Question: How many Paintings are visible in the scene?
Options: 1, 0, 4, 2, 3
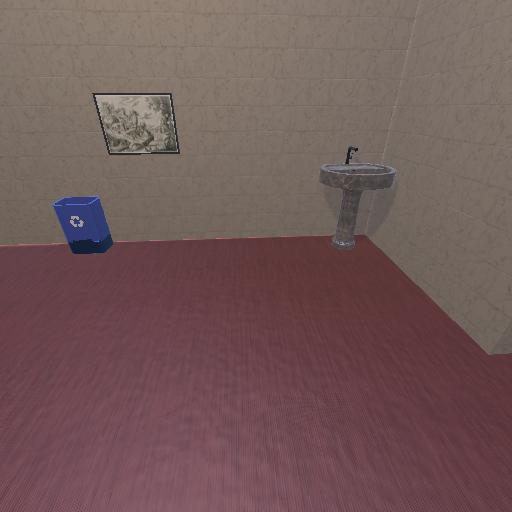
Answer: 1